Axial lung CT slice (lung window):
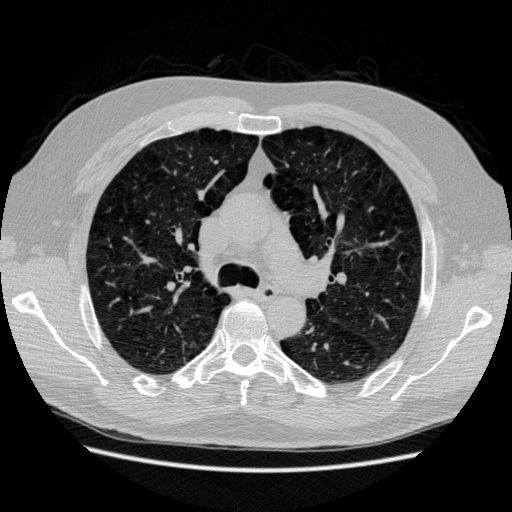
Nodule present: no